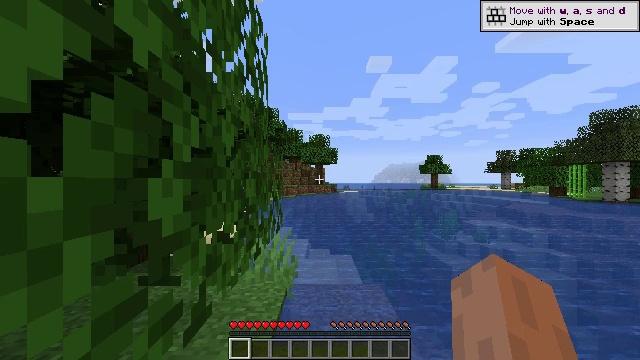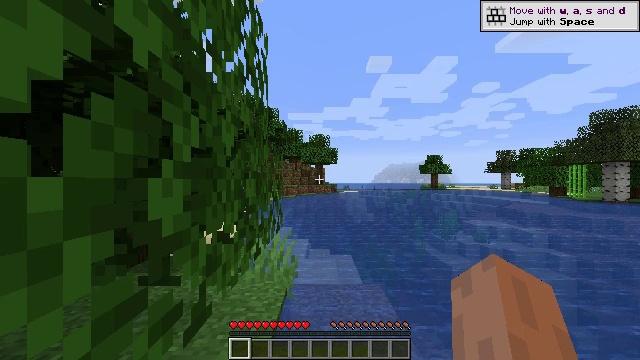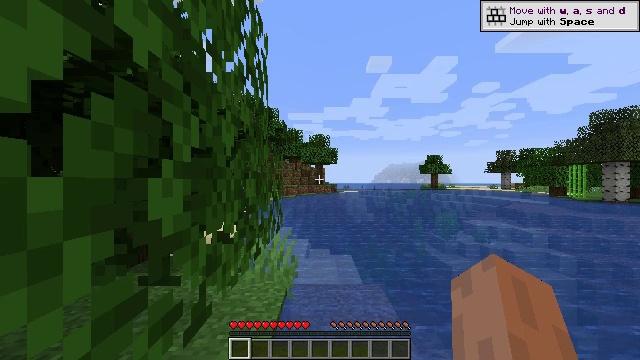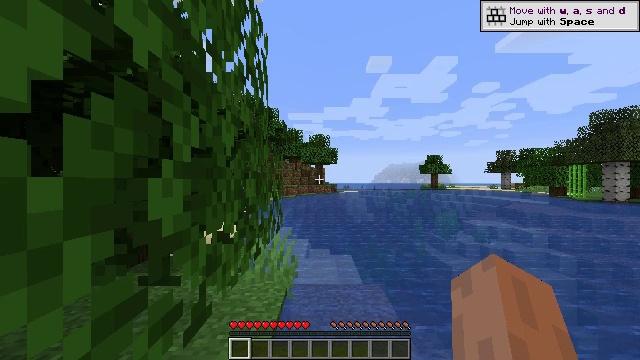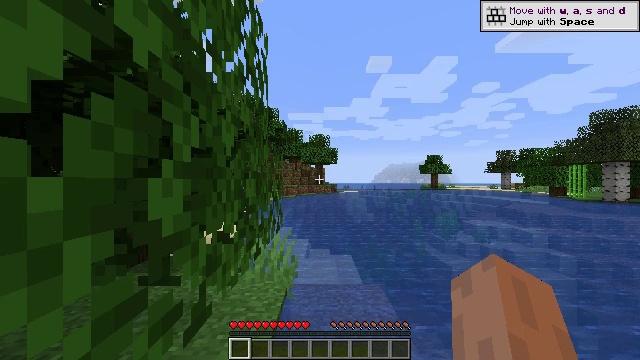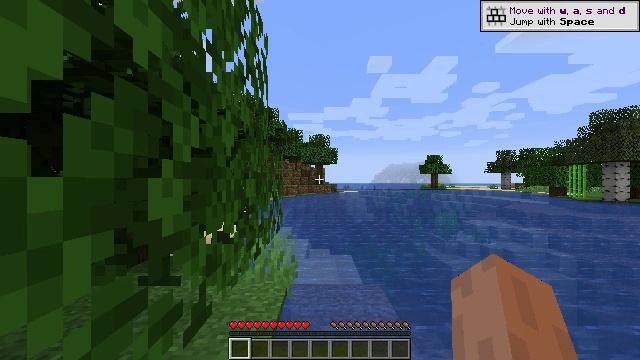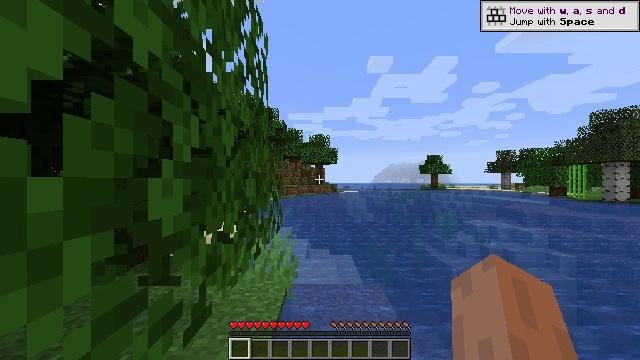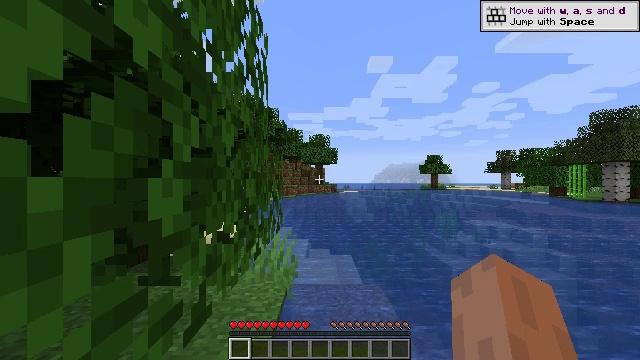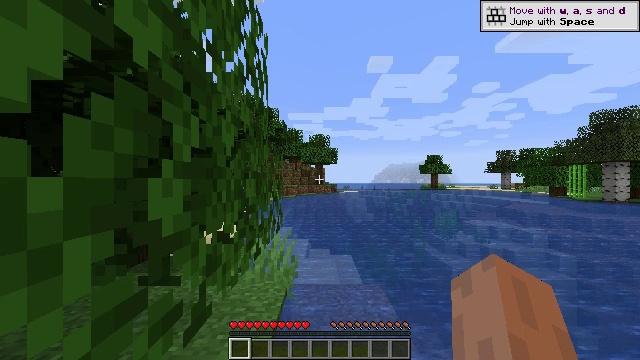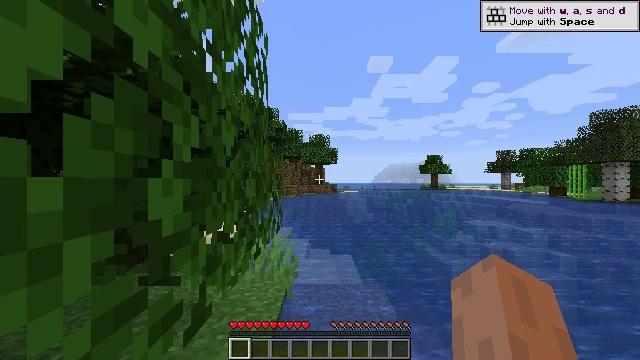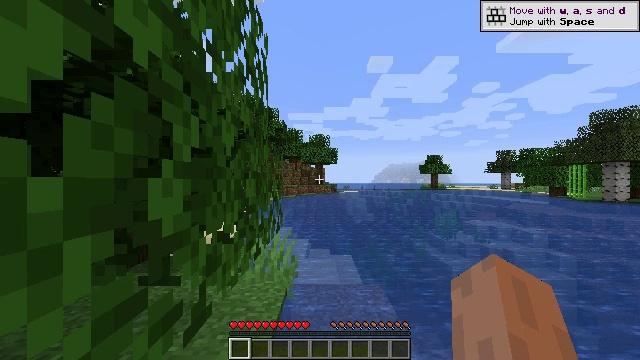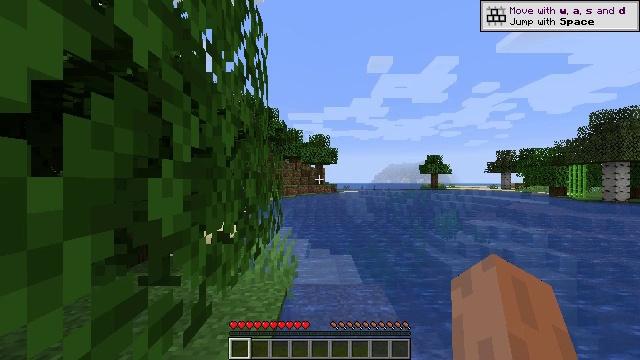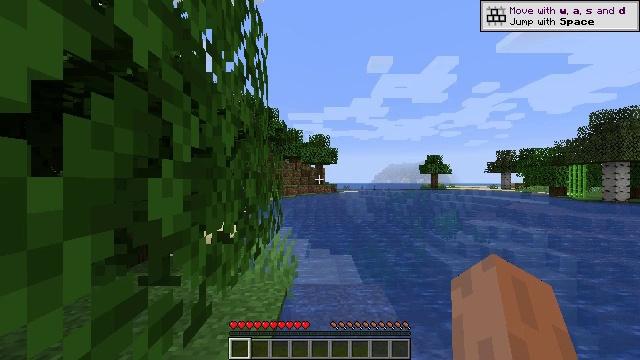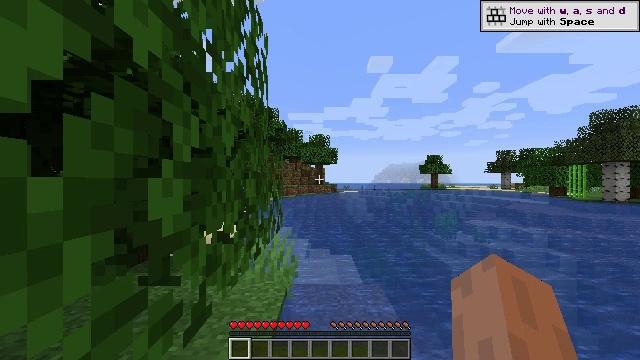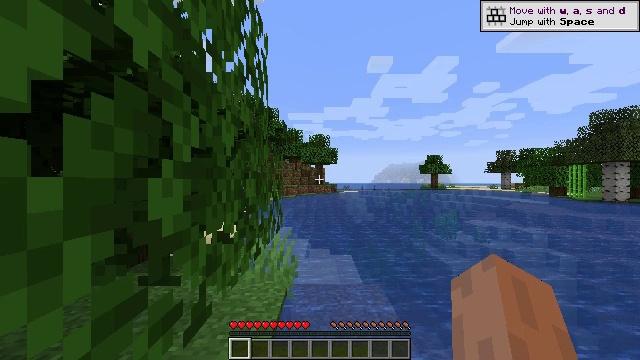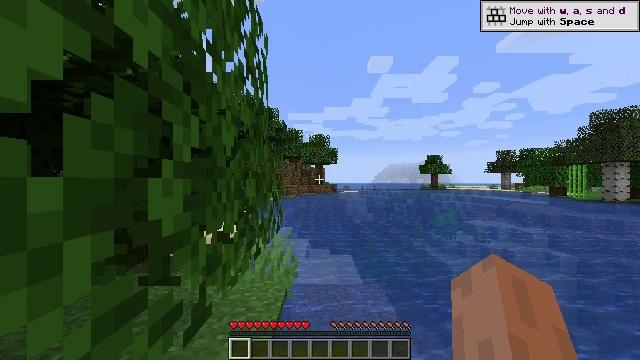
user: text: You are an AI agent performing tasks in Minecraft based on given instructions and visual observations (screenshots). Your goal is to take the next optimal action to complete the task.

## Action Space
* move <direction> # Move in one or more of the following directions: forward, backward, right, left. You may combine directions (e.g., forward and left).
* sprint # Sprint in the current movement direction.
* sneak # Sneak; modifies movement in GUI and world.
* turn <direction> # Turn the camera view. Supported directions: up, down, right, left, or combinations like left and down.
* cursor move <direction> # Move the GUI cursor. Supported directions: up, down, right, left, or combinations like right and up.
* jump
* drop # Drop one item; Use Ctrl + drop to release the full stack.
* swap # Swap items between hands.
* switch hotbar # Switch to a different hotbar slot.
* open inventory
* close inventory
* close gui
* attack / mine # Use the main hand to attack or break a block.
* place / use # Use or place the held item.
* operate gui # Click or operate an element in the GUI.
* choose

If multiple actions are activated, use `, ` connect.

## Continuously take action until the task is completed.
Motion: motion action
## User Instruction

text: Collect the grass block using a shovel.
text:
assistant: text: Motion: no_op
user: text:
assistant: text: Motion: no_op
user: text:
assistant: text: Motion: no_op
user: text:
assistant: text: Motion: no_op
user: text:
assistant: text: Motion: no_op
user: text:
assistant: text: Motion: no_op
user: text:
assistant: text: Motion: no_op
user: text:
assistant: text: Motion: no_op
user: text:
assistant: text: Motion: no_op
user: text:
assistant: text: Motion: no_op
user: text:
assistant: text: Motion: no_op
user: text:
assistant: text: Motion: no_op
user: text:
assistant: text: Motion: no_op
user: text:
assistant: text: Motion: no_op
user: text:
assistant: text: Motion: no_op
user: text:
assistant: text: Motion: no_op
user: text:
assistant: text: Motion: no_op
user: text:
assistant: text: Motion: no_op
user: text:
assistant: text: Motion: no_op
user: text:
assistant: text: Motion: no_op
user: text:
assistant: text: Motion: no_op
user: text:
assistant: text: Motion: no_op
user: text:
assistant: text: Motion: no_op
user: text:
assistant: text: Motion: no_op
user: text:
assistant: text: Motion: no_op
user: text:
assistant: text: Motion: no_op
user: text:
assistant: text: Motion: no_op
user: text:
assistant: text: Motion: no_op
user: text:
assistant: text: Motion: no_op
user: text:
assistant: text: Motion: no_op